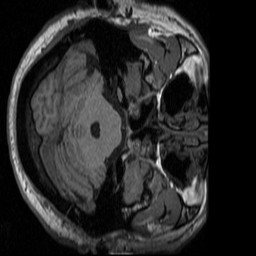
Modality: T1w
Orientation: axial
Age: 50
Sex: male